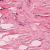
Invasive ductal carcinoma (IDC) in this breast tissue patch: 1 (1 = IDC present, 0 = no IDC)